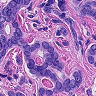
Metastatic tissue present: yes